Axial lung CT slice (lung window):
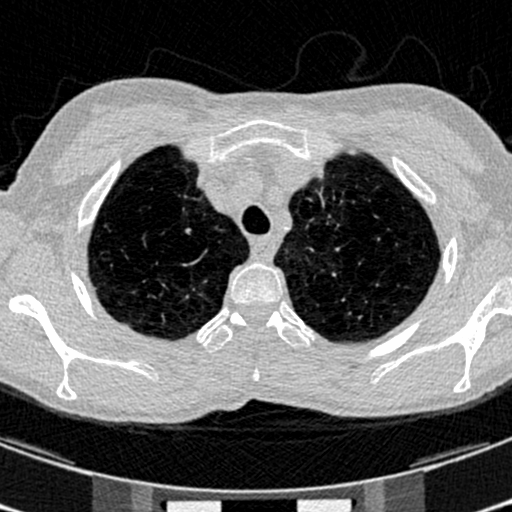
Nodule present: no